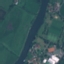
Label: River